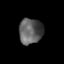
Tissue: prostate
Cell type: T cells
Senescence score: 0.3364
Nuclear area (px): 596
Mean DAPI intensity: 93.433